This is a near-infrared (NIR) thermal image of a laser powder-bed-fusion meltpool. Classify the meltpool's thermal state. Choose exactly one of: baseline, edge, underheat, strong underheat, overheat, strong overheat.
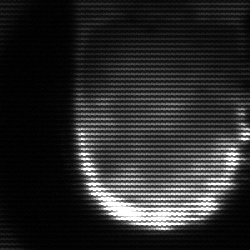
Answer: baseline